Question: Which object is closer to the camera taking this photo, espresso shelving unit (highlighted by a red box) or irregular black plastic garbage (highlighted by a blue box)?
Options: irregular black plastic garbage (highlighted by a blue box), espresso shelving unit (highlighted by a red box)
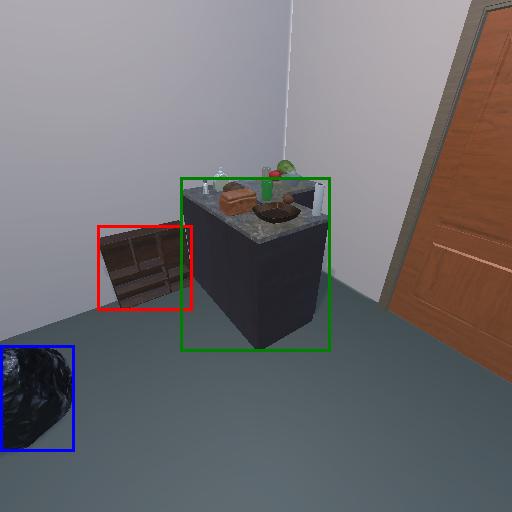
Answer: irregular black plastic garbage (highlighted by a blue box)